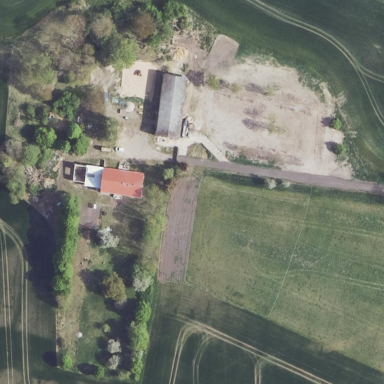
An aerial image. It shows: Farmyard area.